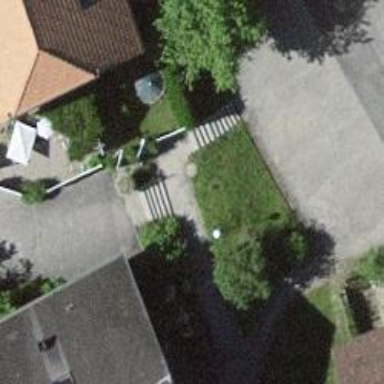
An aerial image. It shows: Road with steps.